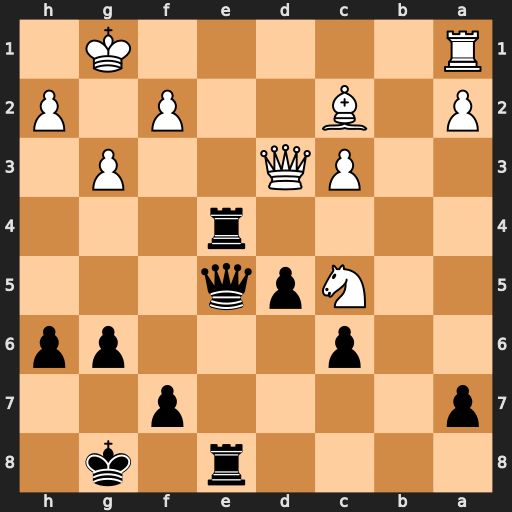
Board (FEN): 4r1k1/p4p2/2p3pp/2Npq3/4r3/2PQ2P1/P1B2P1P/R5K1
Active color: b
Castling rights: -
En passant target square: -
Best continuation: Re1+ Rxe1 Qxe1+ Kg2 Re2 Qxe2 Qxe2